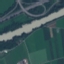
Land use / land cover class: River